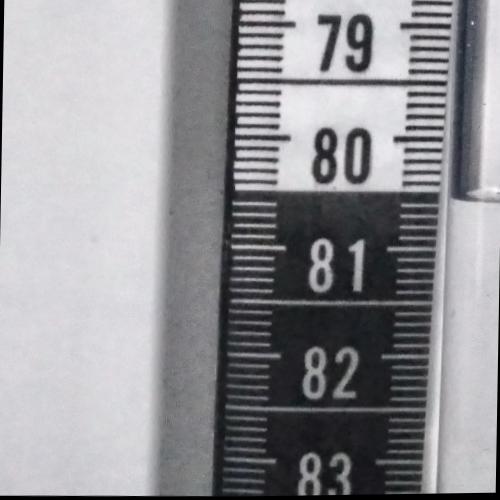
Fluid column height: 80.5 cm